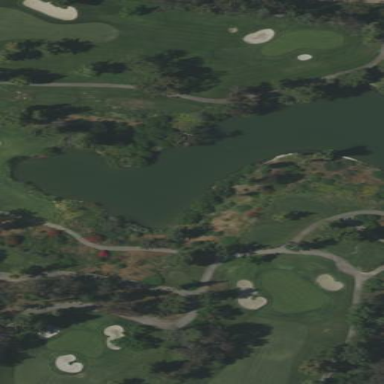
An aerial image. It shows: Picturesque scene of golf course with lateral water hazard.